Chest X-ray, PA view. Patient: 63 years old, sex M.
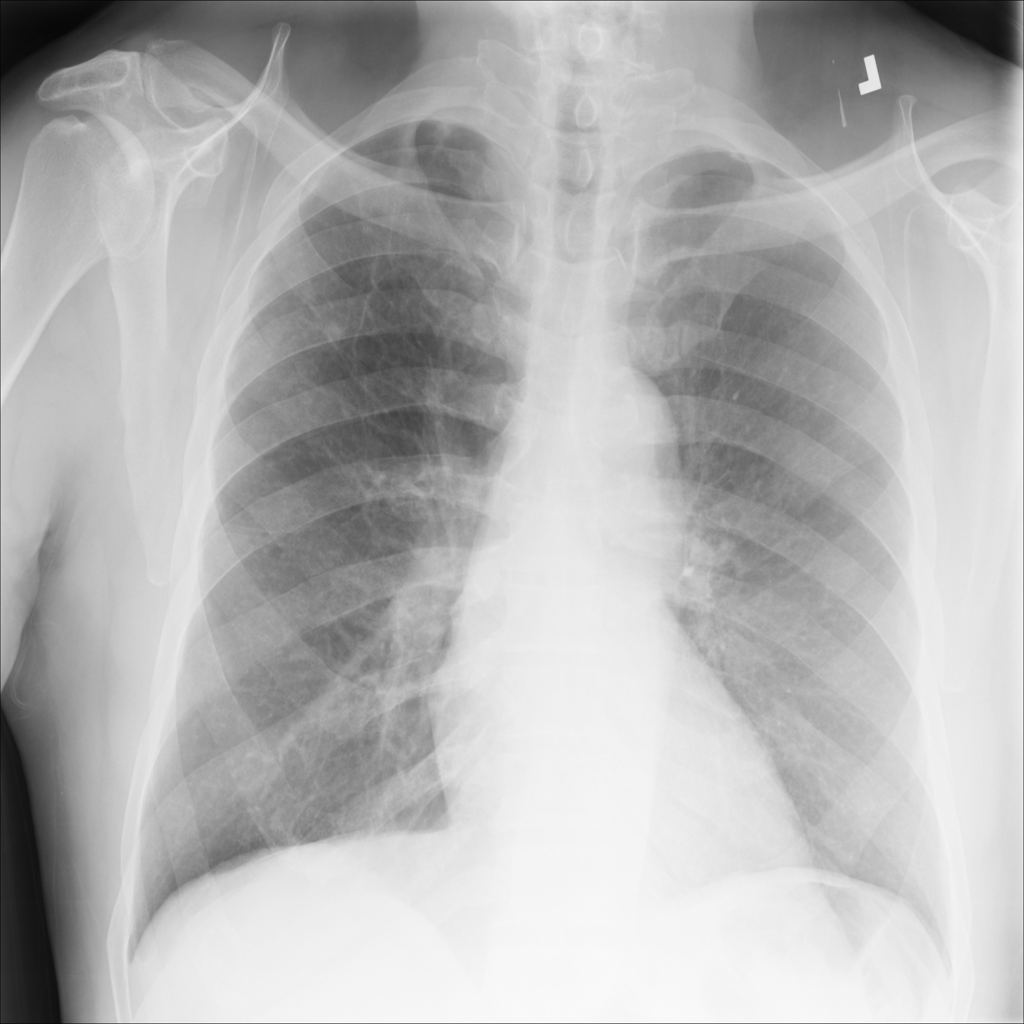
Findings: Consolidation